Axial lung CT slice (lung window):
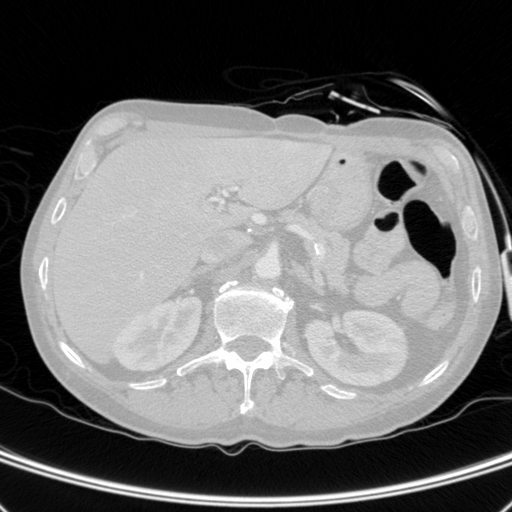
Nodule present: no